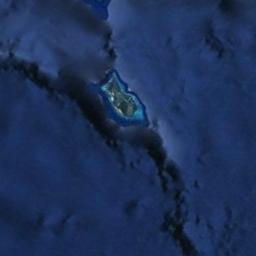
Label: island